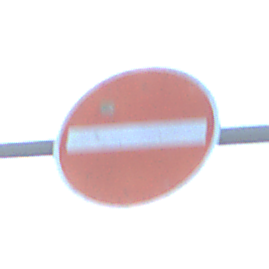
Verkehrszeichen: VerbotDerEinfahrt
Umgebung: Outdoor, Beach
Tageszeit: SunriseSunset
Wetter: PartlyCloudy
Licht: Natural
Jahreszeit: NotSpecified
Kontrast: LowContrast